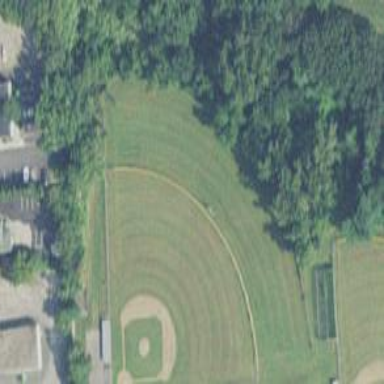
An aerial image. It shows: Grass pitch used for baseball.